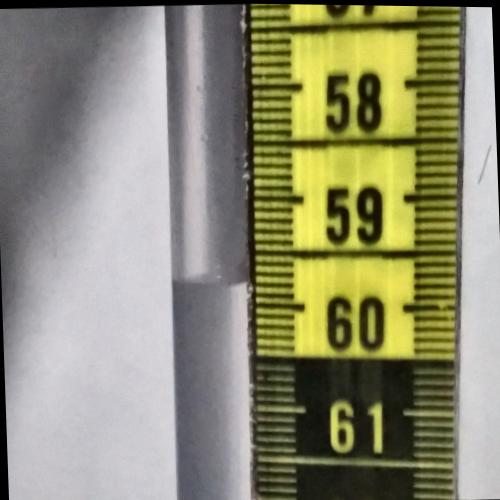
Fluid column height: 59.8 cm